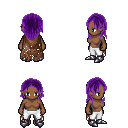
a pixel art fantasy rpg character, female body template, human, dark skin, brown tattered cape, white pants, purple long hairstyle, metal boots, four views (front, back, left, right), 2x2 character sprite sheet, small pixel art, hard edges, no anti-aliasing